Question: '''
import { Box, styled } from "@mui/material"
import { Body1 } from "elements/Typography"
export const ItemHeader = styled(Box)'
display: flex;
flex-direction: column;
gap: 1em;
${Body1} {
span {
margin-left: 0.5em;
font-weight: 500;
color: ${({ theme }) => theme.palette.error.main};
}
}
'
'''
I am Creating an mui emotion component with Component selectors, I already have setup
and installed @emotion/babel-plugin
'''
module.exports = {
plugins: [
[
"@emotion",
{
importMap: {
"@mui/system": {
styled: {
canonicalImport: ["@emotion/styled", "default"],
styledBaseImport: ["@mui/system", "styled"]
}
},
"@mui/material/styles": {
styled: {
canonicalImport: ["@emotion/styled", "default"],
styledBaseImport: ["@mui/material/styles", "styled"]
}
}
}
}
]
]
};
'''
But it is throwing the following error

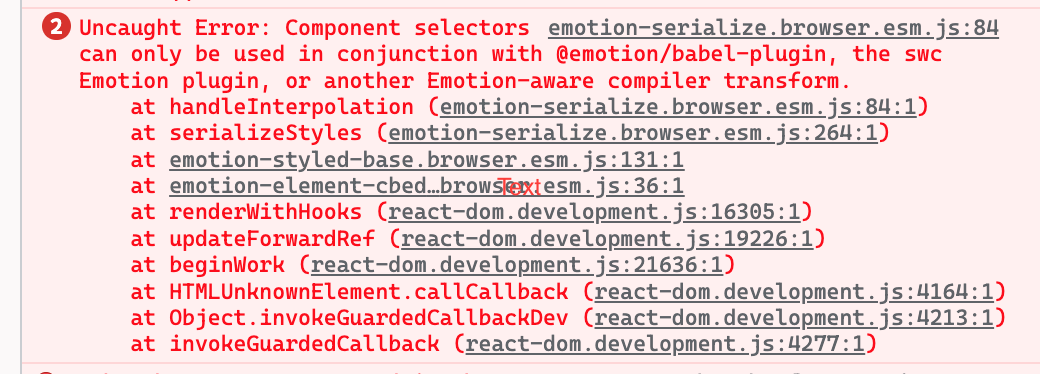
Answer: have you tried to
'''
import styled from "@emotion/styled/macro";
'''
or
'''
import styled from "@emotion/styled";
'''
instead of
'''
import {styled } from "@mui/material";
'''